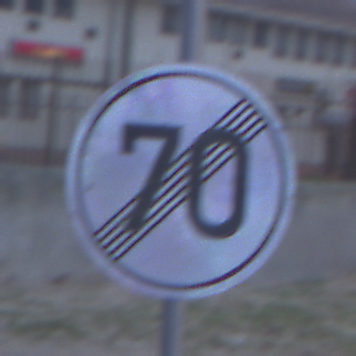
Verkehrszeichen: EndeGeschwindigkeit70
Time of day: SunriseSunset
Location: Outdoor (Urban)
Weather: Overcast
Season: NotSpecified
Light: Natural